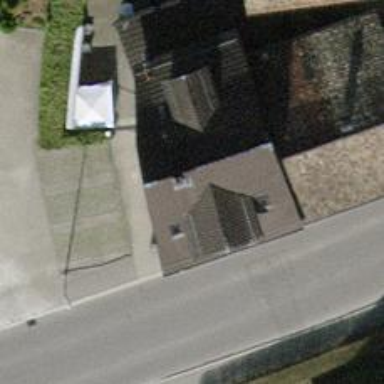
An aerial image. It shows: Restaurant.